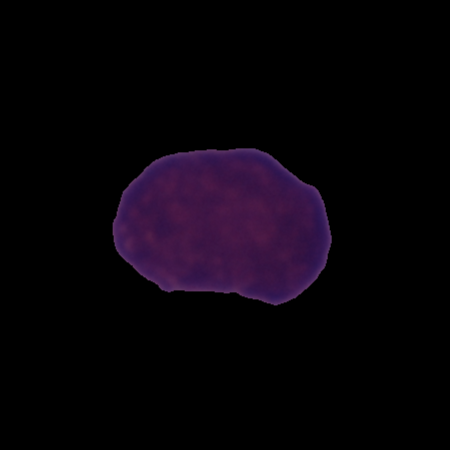
Label: cancer